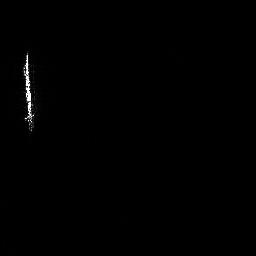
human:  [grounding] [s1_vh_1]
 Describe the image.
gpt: In the satellite image, there is  <ref>1 medium ship </ref> <box>[[7, 18, 14, 50, 0]]</box> located at left.